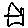
Label: house